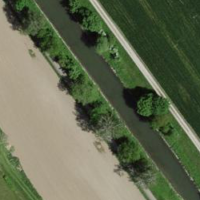
EUNIS habitat code: 52
Species observed at this site:
Apis mellifera